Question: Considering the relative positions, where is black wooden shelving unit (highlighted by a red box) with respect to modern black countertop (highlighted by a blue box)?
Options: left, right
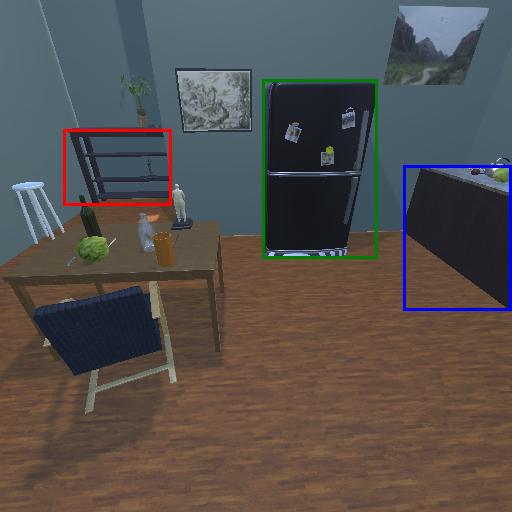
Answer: left